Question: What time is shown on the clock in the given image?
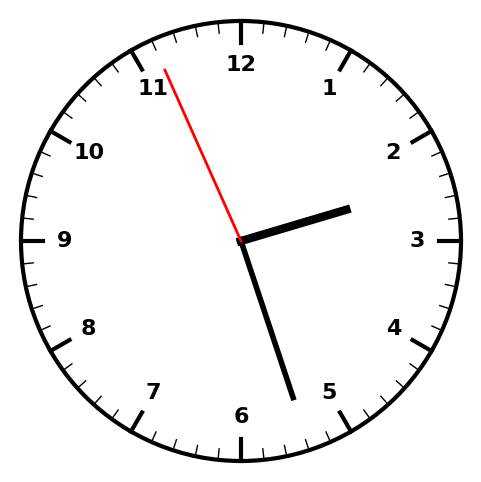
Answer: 02:26:56